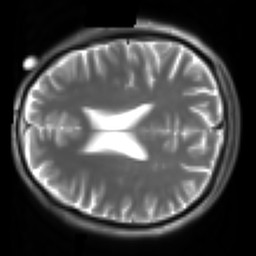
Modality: T2w
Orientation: axial